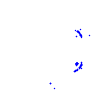
Particle: pion